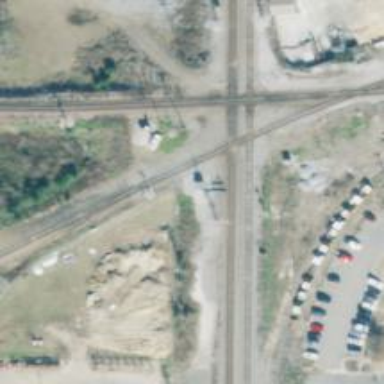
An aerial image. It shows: Railway crossing.